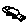
Label: car